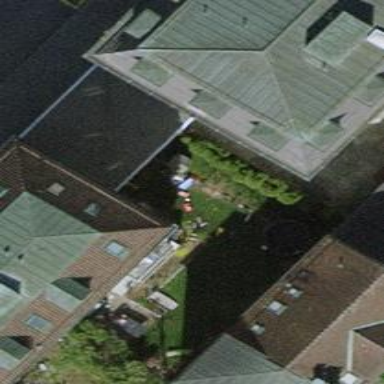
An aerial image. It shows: Group of garages.